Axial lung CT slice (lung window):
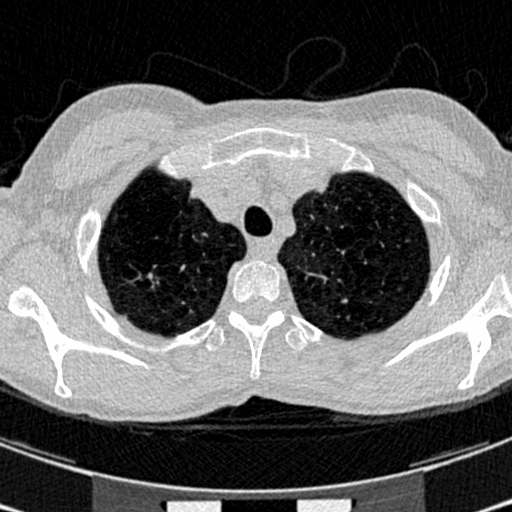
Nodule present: no